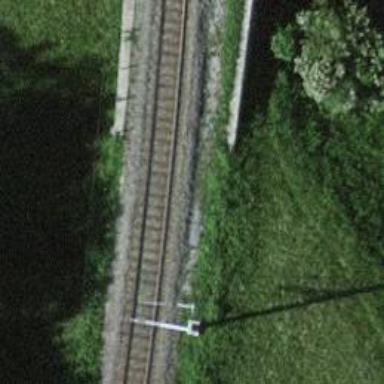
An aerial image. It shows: Single railway track with electrified contact line.